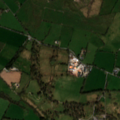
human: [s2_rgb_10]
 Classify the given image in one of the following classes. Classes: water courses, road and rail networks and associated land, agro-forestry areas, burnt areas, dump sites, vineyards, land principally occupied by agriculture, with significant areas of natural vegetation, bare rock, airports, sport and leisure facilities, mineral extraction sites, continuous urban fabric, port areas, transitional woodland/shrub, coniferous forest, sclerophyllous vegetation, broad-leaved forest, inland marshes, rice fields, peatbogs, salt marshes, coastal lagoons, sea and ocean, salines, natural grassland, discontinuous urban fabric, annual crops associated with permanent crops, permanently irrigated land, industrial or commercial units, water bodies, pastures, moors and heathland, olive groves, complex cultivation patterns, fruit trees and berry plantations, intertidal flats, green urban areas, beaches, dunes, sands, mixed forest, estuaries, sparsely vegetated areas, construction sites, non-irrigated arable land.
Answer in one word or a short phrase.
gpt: pastures, complex cultivation patterns